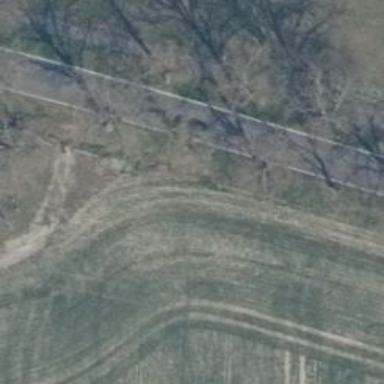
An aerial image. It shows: Row of broadleaved trees.